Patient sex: M
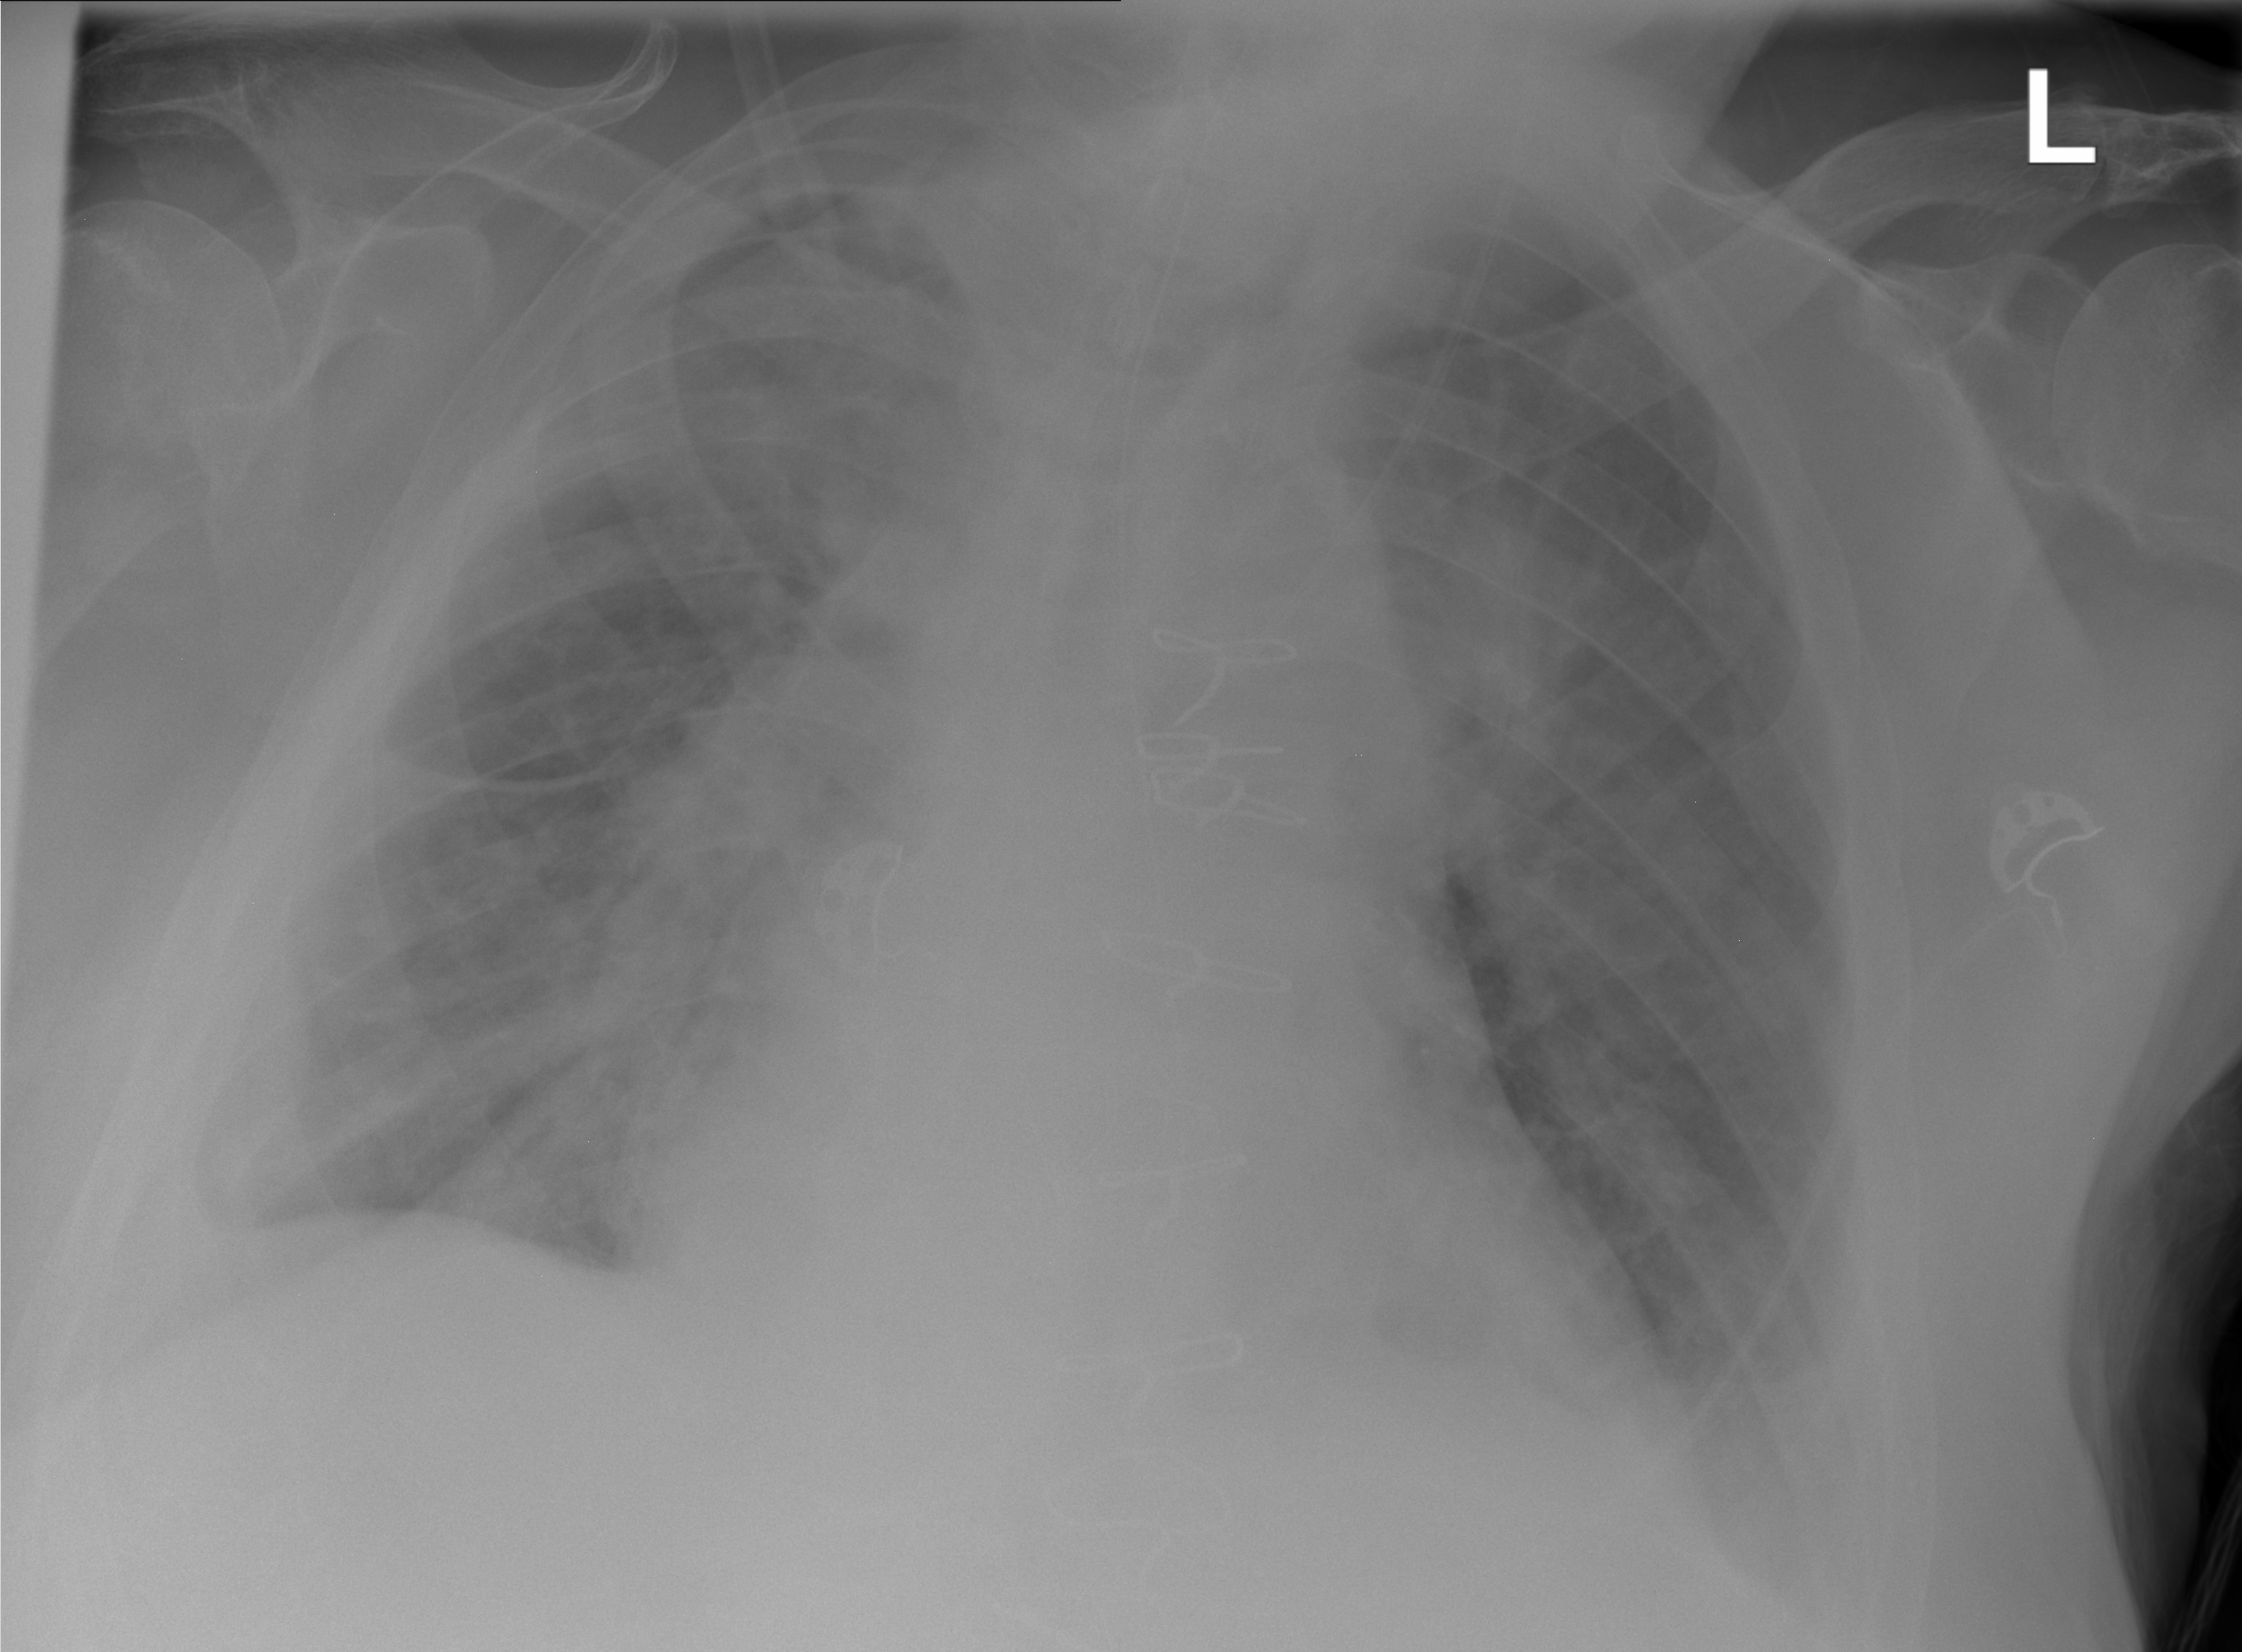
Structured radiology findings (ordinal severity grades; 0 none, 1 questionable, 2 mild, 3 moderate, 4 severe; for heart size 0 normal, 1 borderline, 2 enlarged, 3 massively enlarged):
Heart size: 2
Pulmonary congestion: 2
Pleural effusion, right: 2
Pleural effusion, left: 2
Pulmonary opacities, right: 2
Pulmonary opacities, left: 2
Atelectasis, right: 2
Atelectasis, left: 2